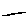
Label: line